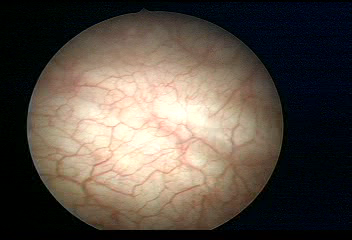
Modality: WLC
Class: Normal mucosa
Bladder cancer association: No